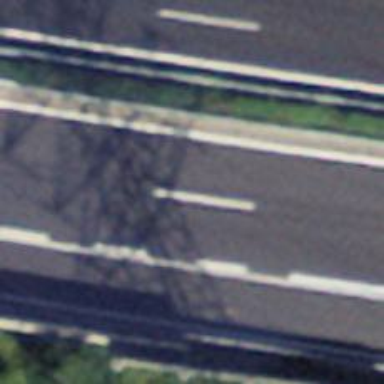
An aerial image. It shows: Asphalt motorway.